Question: I managed to get an extra blank link in the bottom-of-the-screen status area in my vim, i.e. in insert mode there is a blank link between the last line of the buffer I'm editing and the command status line where it says "INSERT"", i.e. an line above the status line. (See screenshot below for illustration.)
It happened like this. I installed the vim-airline plugin. Then, in MacVim, I accidentally dragging the bottom area up by a few lines. I tried to put it back but I could only get it down to 2 lines. I've even uninstalled vim-airline to no avail.
The extra line is there whether in MacVim or vim (via terminal on my OS X system, obviously).
How do I get rid of that extra line and reset the status bar area back to default?

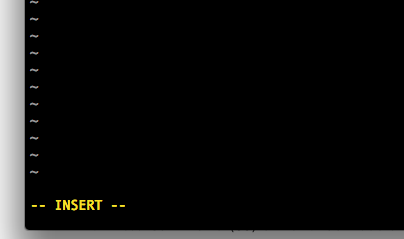
Answer: Here's the answer:
':set cmdheight=1'
(Somehow in all my plugin config it got set to 2 in my .vimrc.)